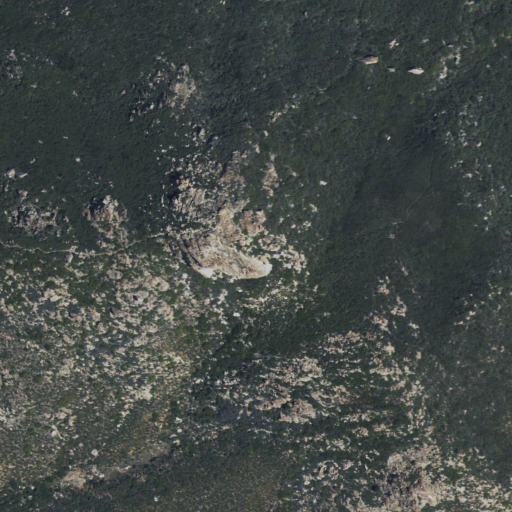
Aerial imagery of mountain in California named Long Valley Peak containing shrub and mixed forest